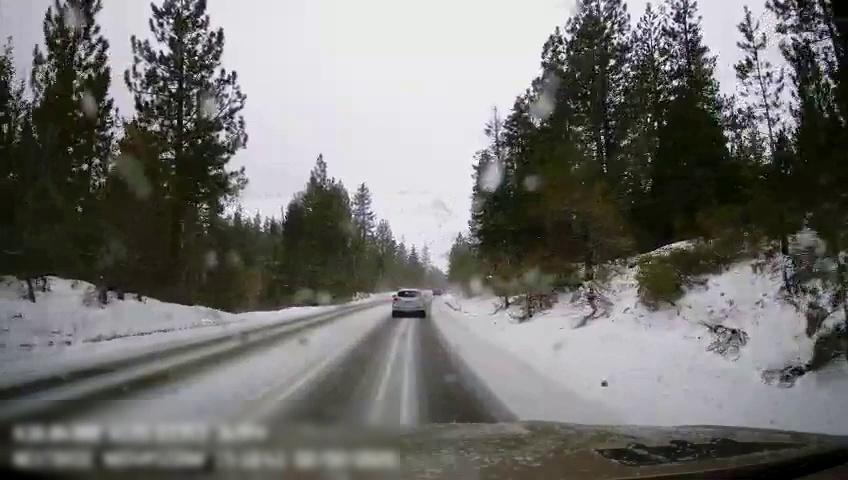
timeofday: Day
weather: Snowy
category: Drivable Space
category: Vehicles | SUV
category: Lanes | Opposite Lane